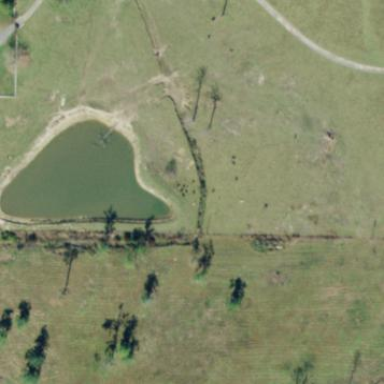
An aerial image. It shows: Serene pond surrounded by nature.